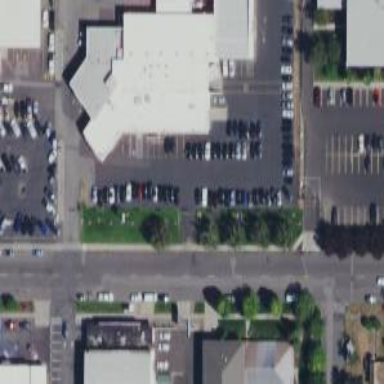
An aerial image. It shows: Building that houses car shop.